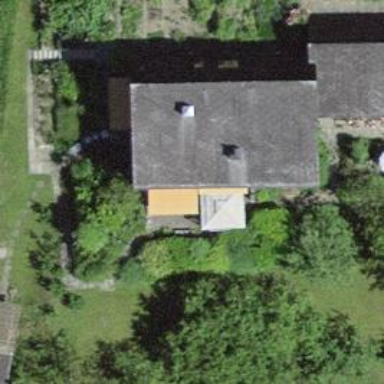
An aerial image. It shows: Detached building.